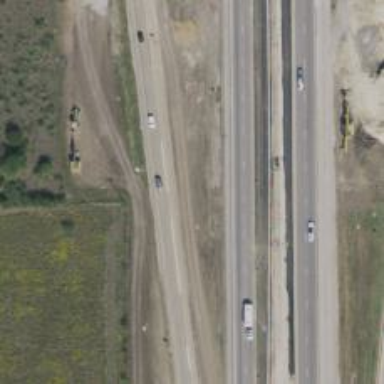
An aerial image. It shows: View of motorway.